九年级 · 度量几何学
(本小题8.0分)

如图, 正三角形 $A B C$ 内接于 $\odot O$, 若 $A B=2 \sqrt{3} \mathrm{~cm}$, 求 $\odot O$ 的半径.

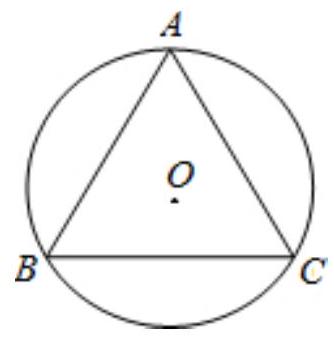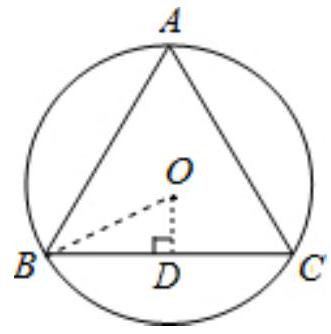
答案: 解: 过点 $O$ 作 $O D \perp B C$ 于点 $D$, 连接 $B O$,

$\because$ 正三角形 $A B C$ 内接于 $\odot O$,

$\therefore$ 点 $O$ 即是三角形内心也是外心，

$\therefore \angle O B D=30^{\circ}, B D=C D=\frac{1}{2} B C=\frac{1}{2} A B=\sqrt{3}$,
$\therefore \cos 30^{\circ}=\frac{B D}{B O}=\frac{\sqrt{3}}{B O}=\frac{\sqrt{3}}{2}$,

解得: $B O=2$,

即 $\odot O$ 的半径为 $2 \mathrm{~cm}$.

解析: 利用等边三角形的性质得出点 $O$ 既是三角形内心也是外心, 进而求出 $\angle O B D=30^{\circ}, B D=C D$,再利用锐角函数关系得出 $B O$ 即可.

此题主要考查了正多边形和圆, 利用正多边形内外心的特殊关系得出 $\angle O B D=30^{\circ}, B D=C D$ 是解题关键.